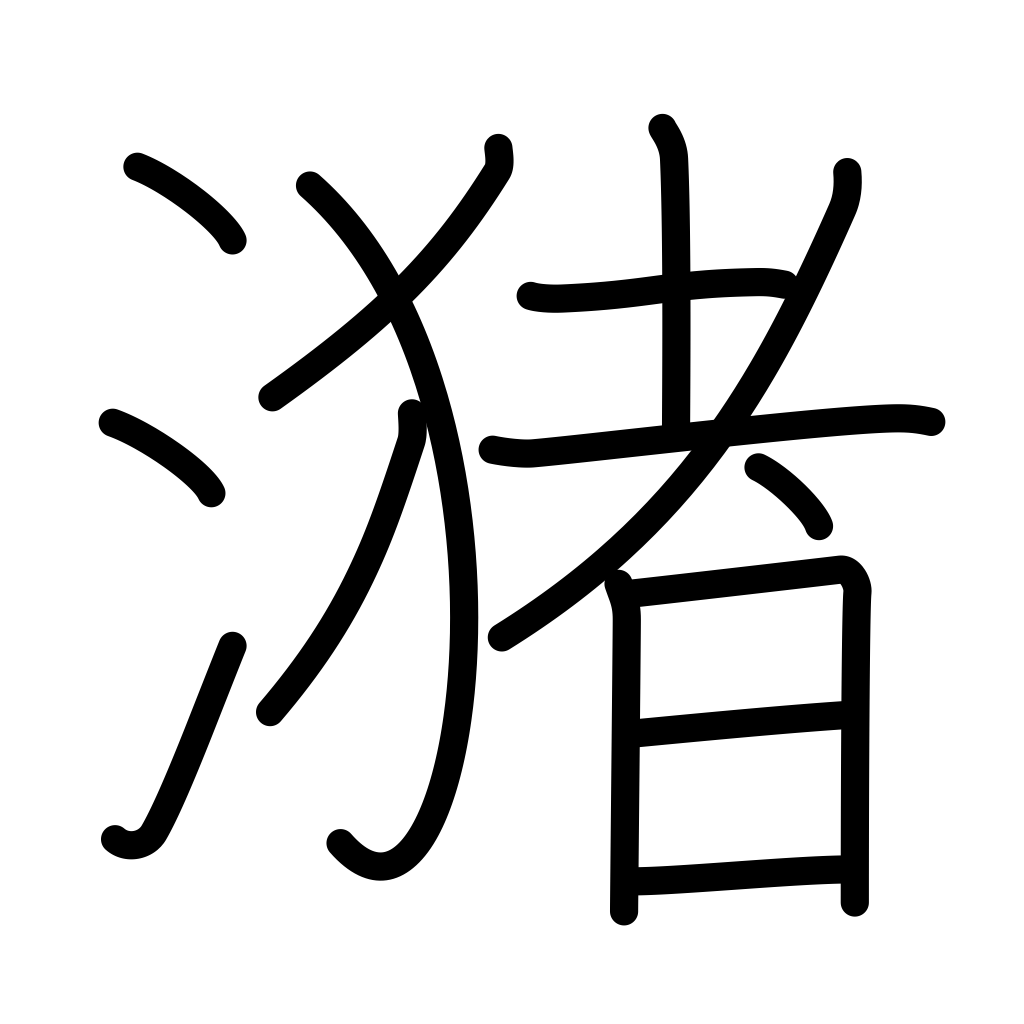
Meaning: pond, a pool